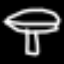
Label: mushroom